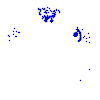
Particle: electron